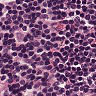
Metastatic tissue present: no